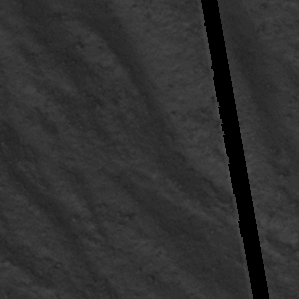
Label: frost